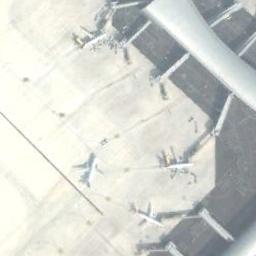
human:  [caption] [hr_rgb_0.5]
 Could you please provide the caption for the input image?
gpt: The building's roof and the ground where the aircraft is parked are white .

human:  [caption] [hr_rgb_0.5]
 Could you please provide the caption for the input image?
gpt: Four airplanes were parked around the terminal .

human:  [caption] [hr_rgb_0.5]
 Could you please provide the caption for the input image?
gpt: Three planes parked next to boarding bridges of the terminal and another plane parked beside .

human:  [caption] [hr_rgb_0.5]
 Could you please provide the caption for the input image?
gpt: Several planes of different sizes are neatly parked beside buildings in the airport .

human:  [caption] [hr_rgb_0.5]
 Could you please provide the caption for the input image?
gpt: Four planes are in the parking lot next to the building .